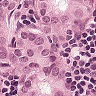
Metastatic tissue present: yes